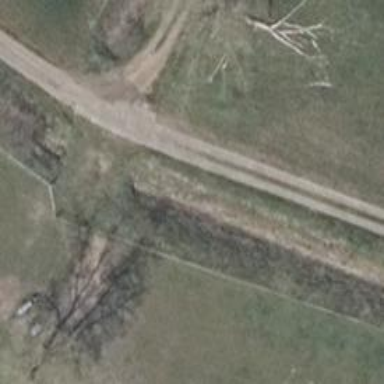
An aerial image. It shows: Culvert tunnel.